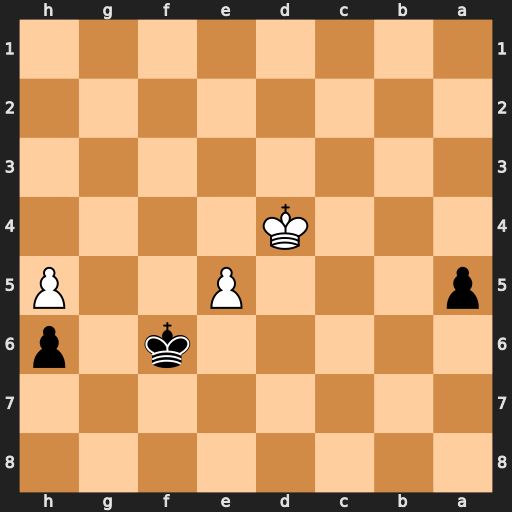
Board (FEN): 8/8/5k1p/p3P2P/3K4/8/8/8
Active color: b
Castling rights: -
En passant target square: -
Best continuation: Ke6 Ke4 a4 Kd4 a3 Kc3 Kxe5